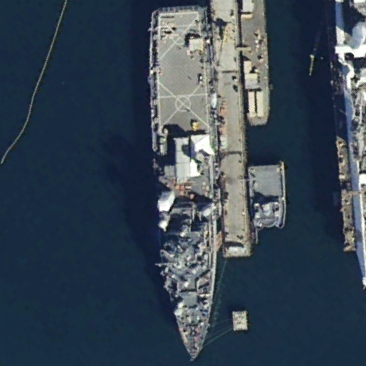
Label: combat